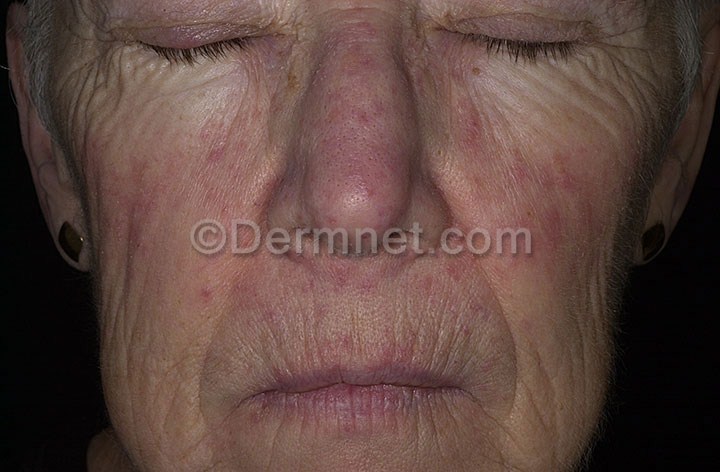
Disease: Acne and Rosacea Photos